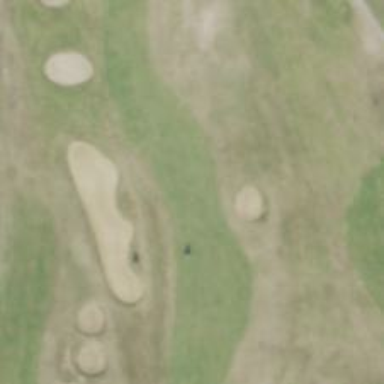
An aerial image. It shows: Golf hole.